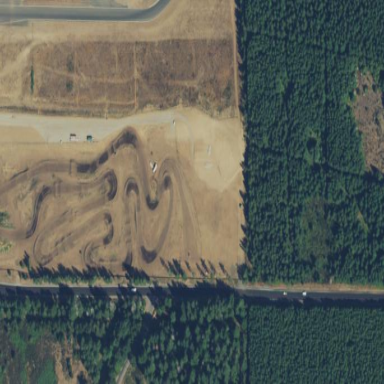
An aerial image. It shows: Motocross raceway.